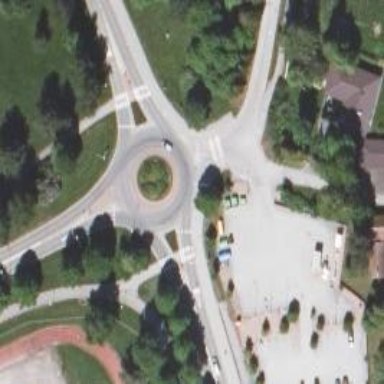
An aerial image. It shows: Secondary road with asphalt surface leading to roundabout.